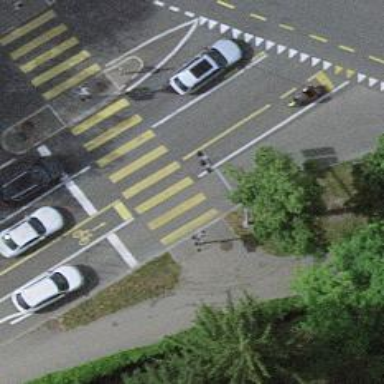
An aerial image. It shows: Kerb barrier.